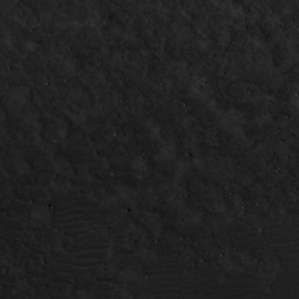
Label: non_frost